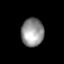
Tissue: skin
Cell type: Epithelial cells
Senescence score: 0.2604
Nuclear area (px): 624
Mean DAPI intensity: 147.401